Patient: sex F, age 54
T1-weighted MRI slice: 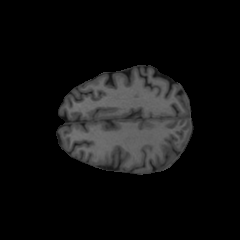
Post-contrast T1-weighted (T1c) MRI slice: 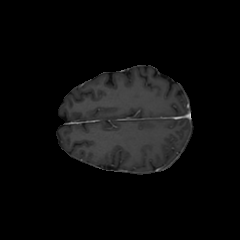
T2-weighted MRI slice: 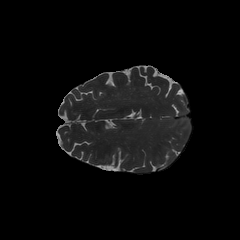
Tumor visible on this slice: no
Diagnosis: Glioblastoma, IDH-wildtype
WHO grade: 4